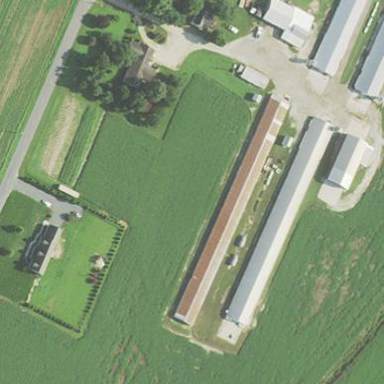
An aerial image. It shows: Farm auxiliary building.